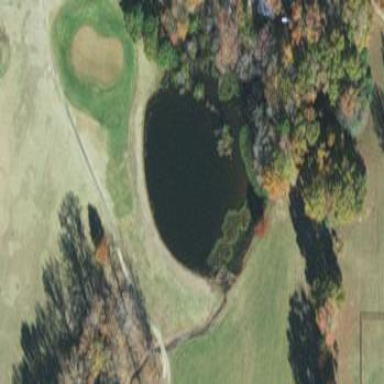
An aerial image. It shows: Scenic view of water hazard on golf course. The natural water feature adds beauty to the landscape.